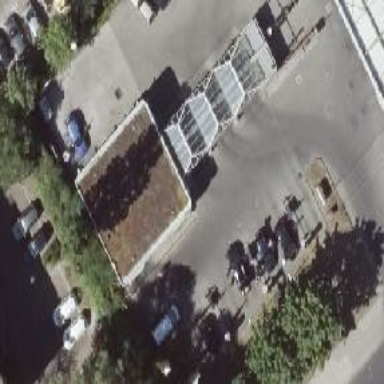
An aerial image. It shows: Car wash facility located under roof.